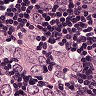
Metastatic tissue present: yes